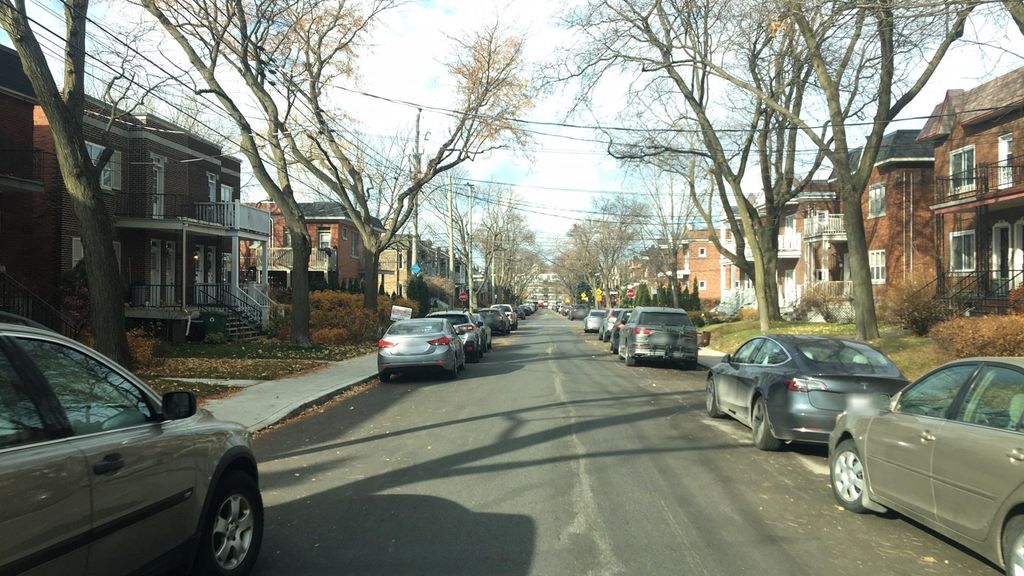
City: montreal